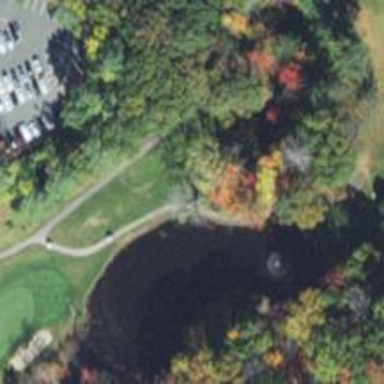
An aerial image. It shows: Footway that serves as golf path.